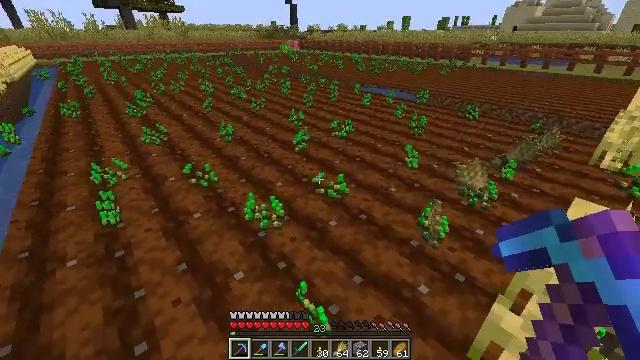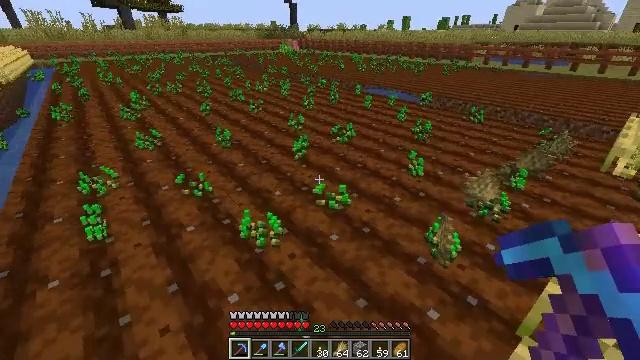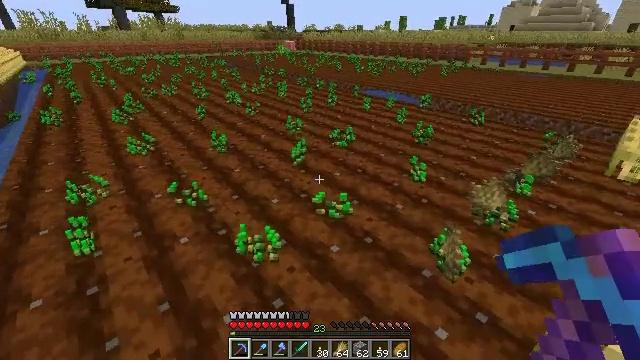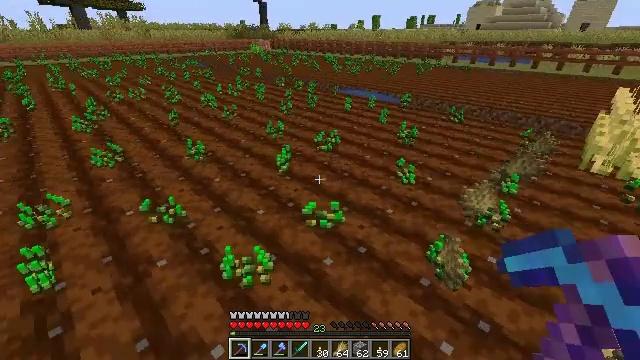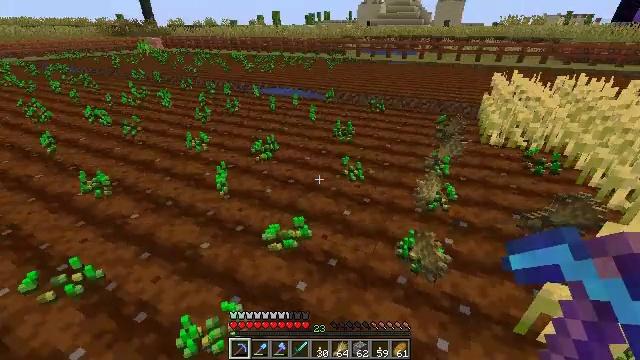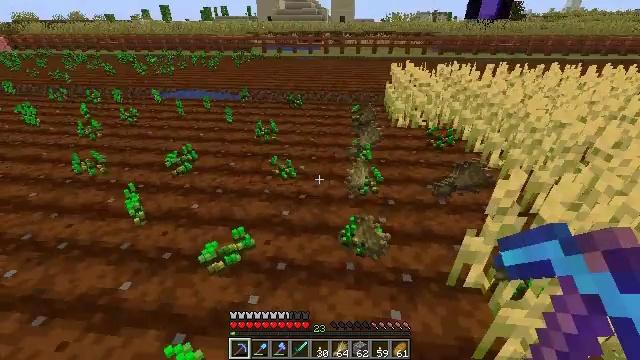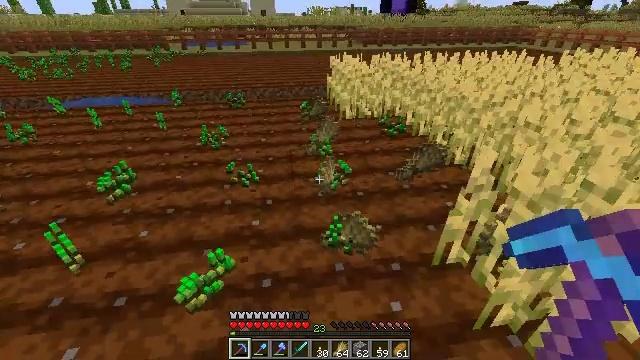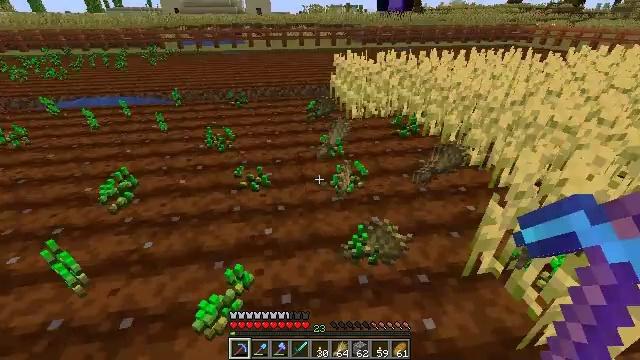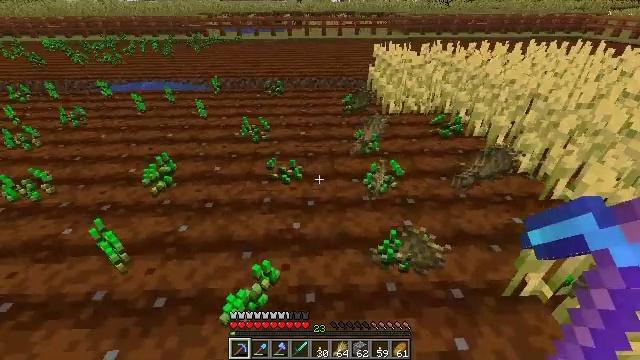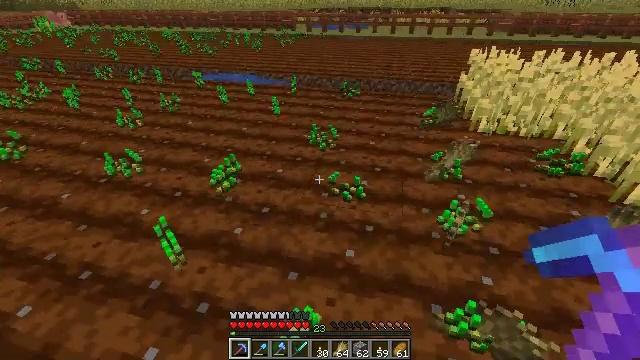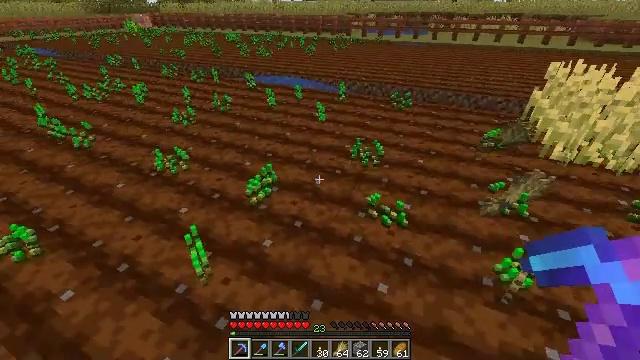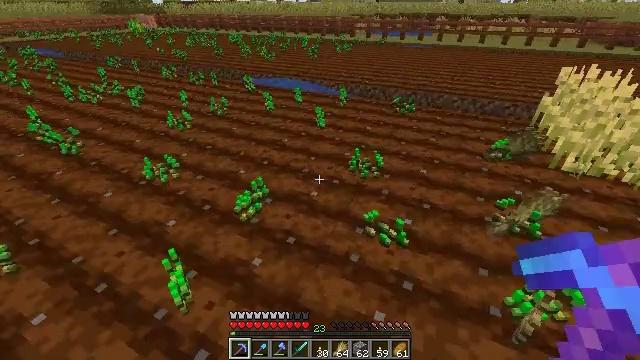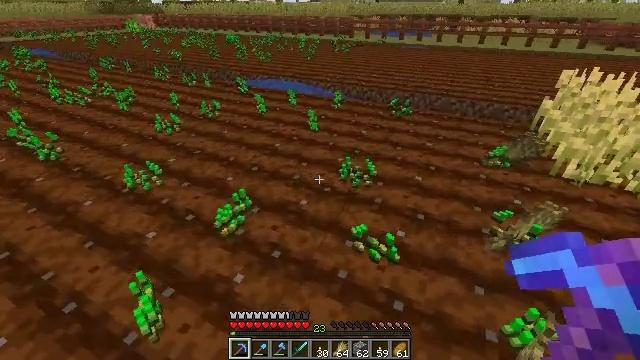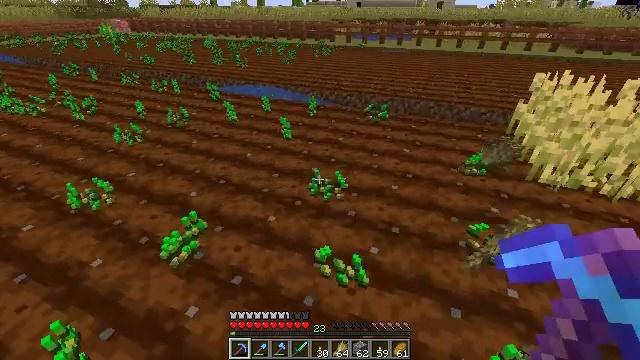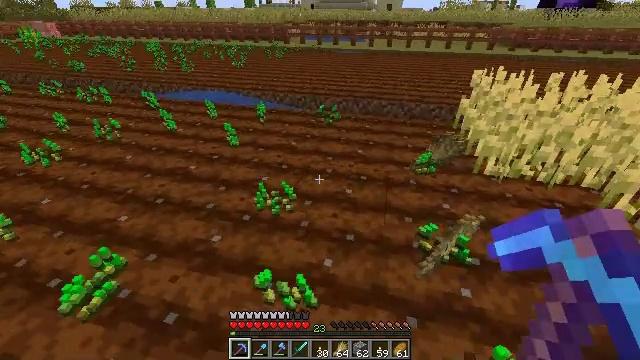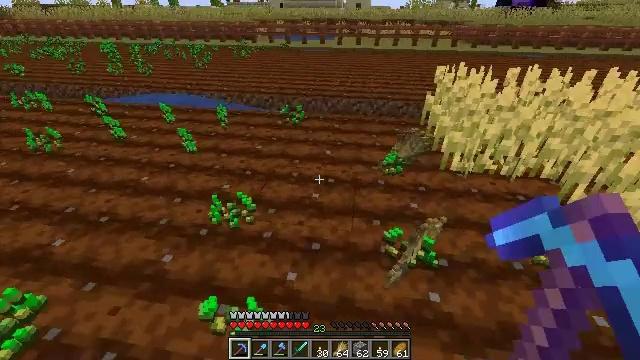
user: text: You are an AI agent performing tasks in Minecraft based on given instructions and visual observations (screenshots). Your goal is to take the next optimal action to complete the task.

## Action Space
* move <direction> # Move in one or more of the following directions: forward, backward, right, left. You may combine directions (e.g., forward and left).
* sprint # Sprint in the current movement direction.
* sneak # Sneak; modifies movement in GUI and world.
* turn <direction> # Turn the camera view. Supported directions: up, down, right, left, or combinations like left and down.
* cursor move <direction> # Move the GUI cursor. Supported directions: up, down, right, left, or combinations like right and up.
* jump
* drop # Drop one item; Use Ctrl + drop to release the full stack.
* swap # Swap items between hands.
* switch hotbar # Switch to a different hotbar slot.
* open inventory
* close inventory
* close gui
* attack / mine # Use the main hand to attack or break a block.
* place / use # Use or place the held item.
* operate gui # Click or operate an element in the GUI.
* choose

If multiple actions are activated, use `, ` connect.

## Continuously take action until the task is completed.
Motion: motion action
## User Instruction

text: Break the mature wheat plants.
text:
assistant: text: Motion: move forward
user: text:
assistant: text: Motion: move forward and move left
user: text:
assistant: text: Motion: move forward and move left, turn right
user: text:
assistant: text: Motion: move forward and move left, turn right
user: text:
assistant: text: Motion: move forward and move left, turn right
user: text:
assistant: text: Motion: move forward and move left, turn right and down
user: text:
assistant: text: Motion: move forward
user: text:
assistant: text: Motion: move forward, turn left and down
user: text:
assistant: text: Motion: move forward, turn left
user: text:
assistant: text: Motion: move forward, turn left
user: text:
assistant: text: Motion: move forward and move right
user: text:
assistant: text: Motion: move forward and move right
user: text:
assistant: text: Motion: move forward and move right, turn right
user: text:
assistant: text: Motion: move forward and move right, turn right
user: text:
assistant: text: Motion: move forward and move right, turn right
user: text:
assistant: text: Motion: move forward and move right, turn right
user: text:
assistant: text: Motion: move forward and move right, turn right
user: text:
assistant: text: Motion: move forward and move right, turn right
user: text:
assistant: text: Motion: move forward and move right, turn right
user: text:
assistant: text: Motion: move forward
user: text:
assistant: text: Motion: move forward
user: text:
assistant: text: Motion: move forward
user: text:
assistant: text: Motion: move forward, turn right
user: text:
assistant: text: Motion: move forward and move left, turn right
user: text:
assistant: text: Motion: move forward and move left, turn right
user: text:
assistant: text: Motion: move forward and move left, turn right
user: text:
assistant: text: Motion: move forward and move left, turn right and up
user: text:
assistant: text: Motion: move forward and move left, turn right and up, attack / mine
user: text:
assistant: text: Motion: move forward and move left, turn right, attack / mine
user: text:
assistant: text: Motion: move forward and move left, turn right, attack / mine